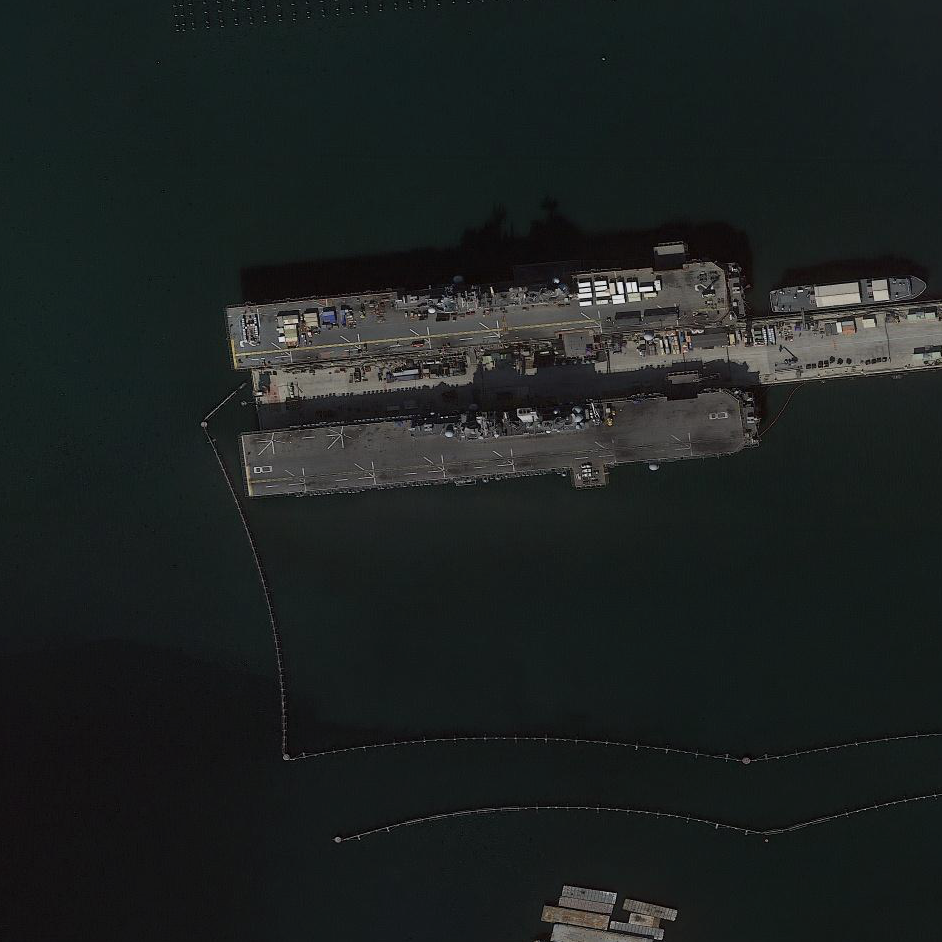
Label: assault